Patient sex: M
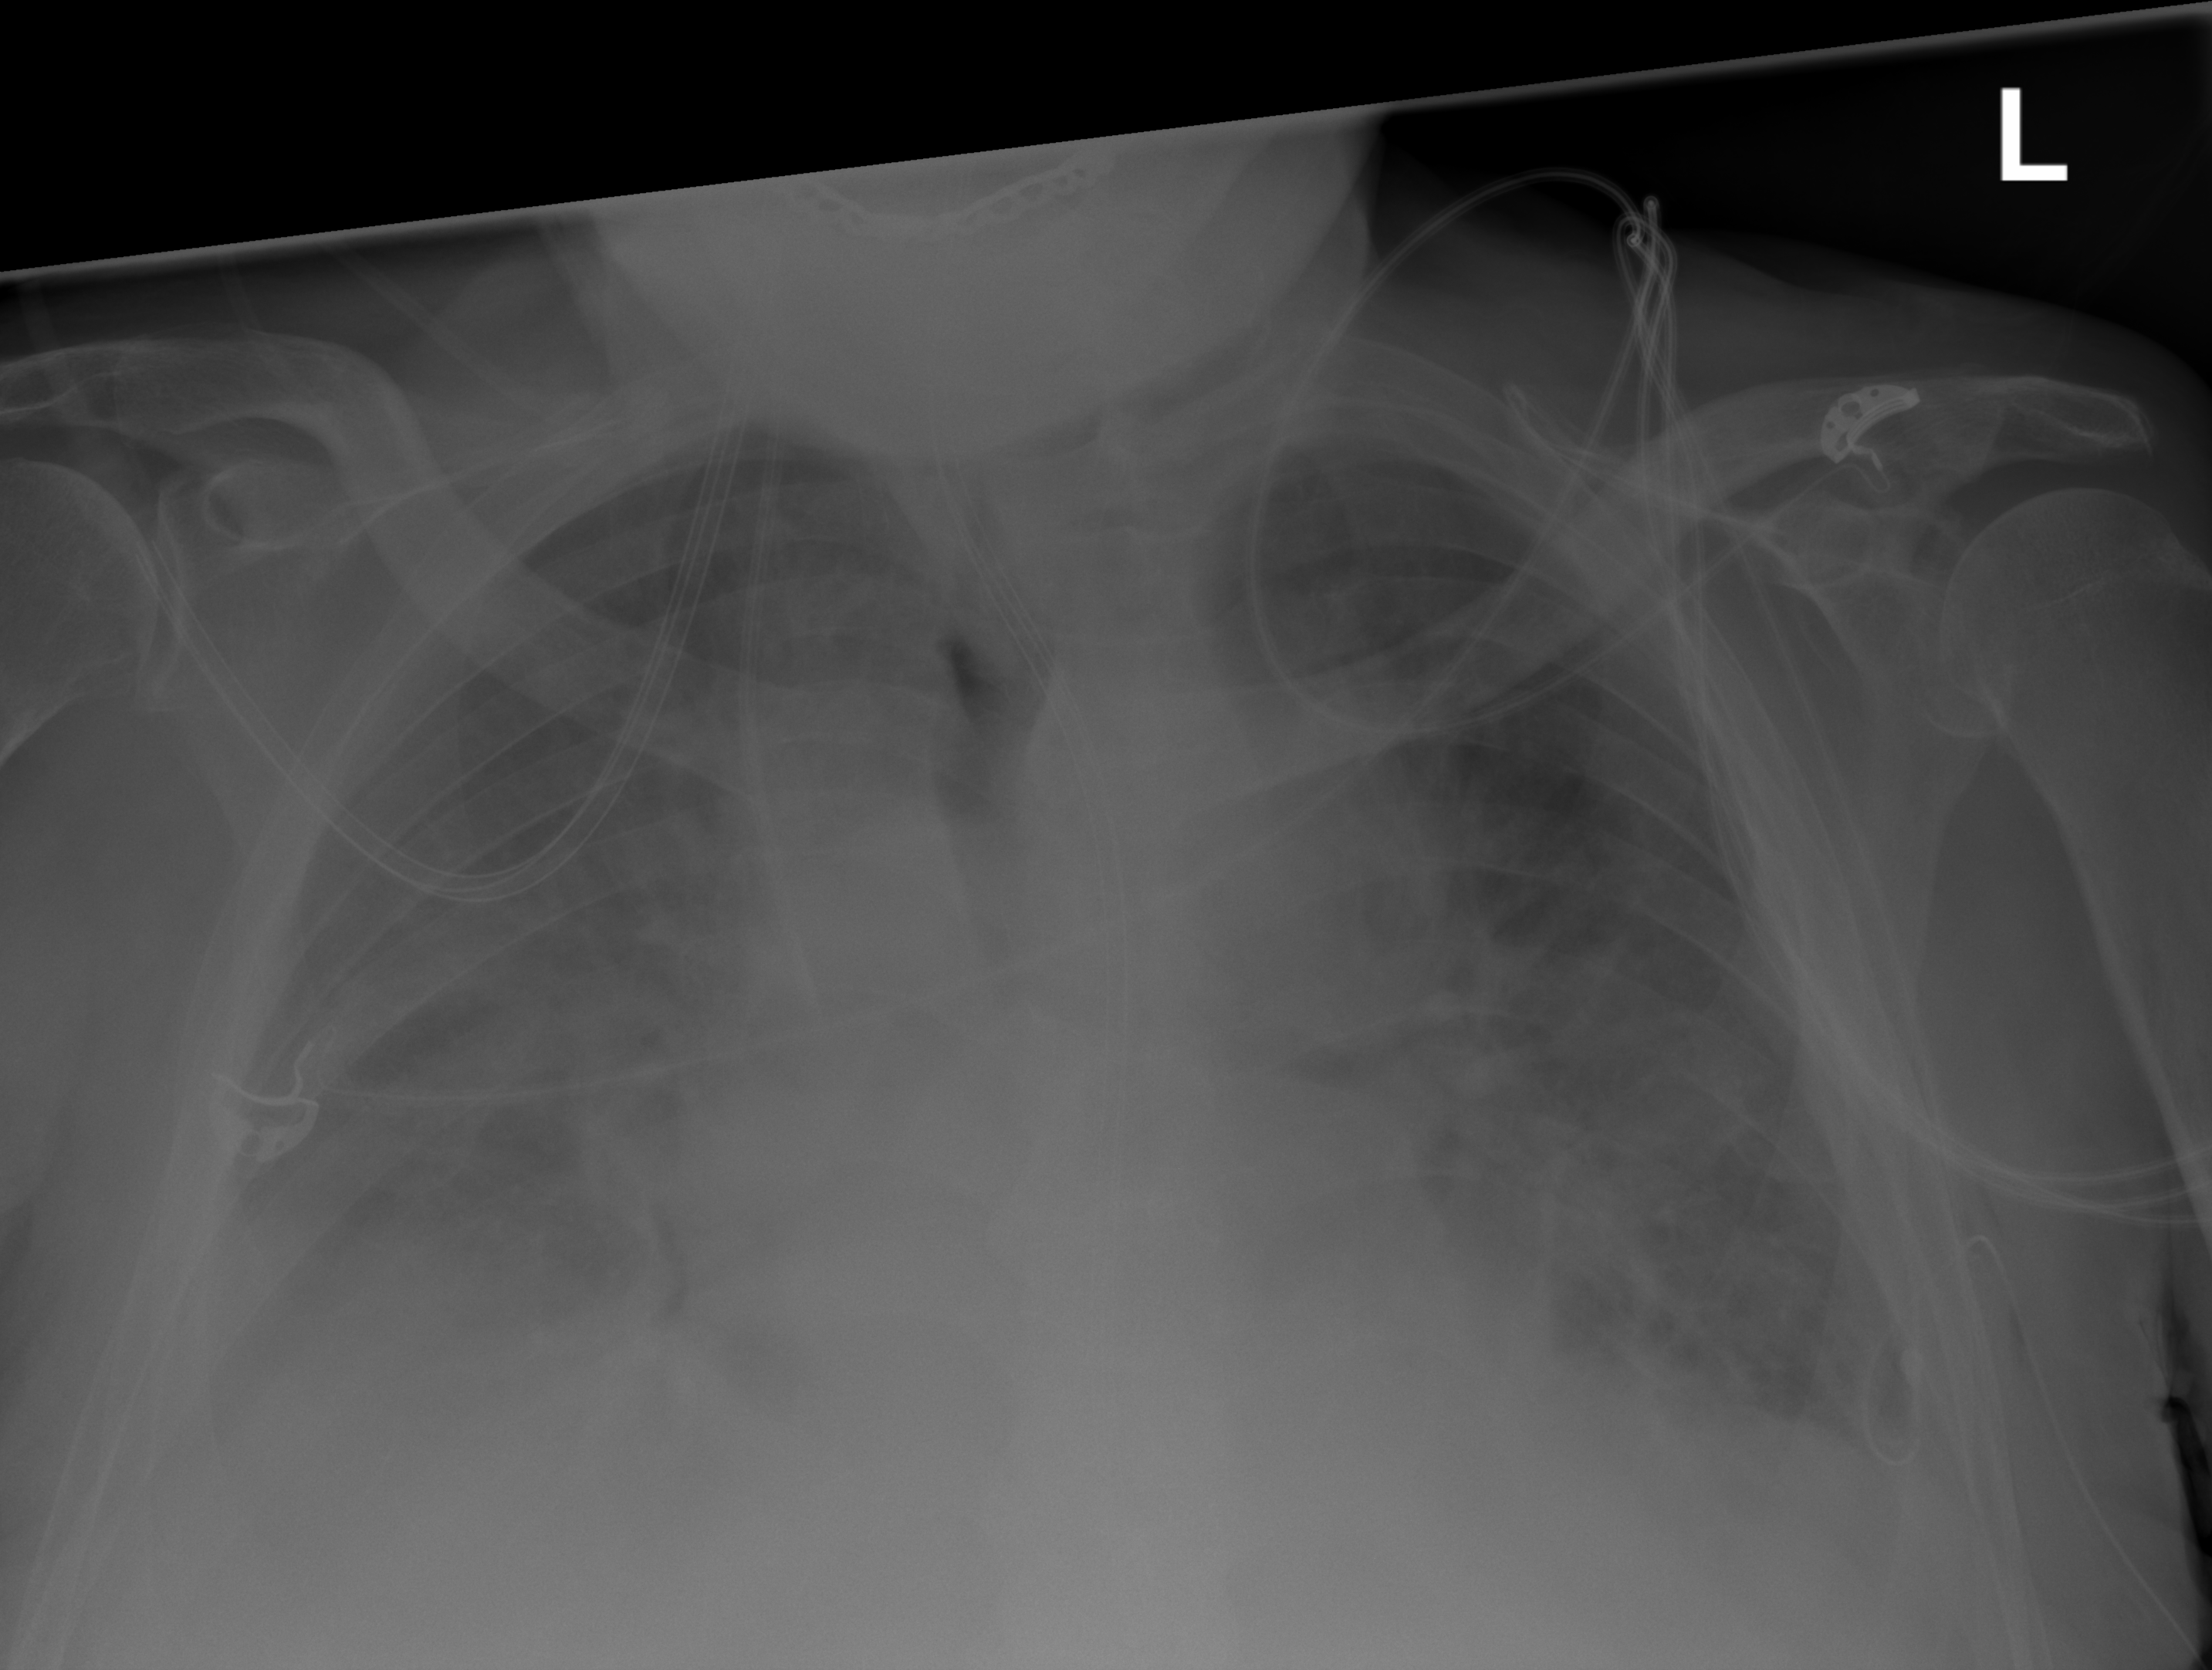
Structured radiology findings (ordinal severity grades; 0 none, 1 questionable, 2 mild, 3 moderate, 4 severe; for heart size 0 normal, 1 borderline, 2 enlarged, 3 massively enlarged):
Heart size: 0
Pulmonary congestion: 2
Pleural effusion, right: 4
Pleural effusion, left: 3
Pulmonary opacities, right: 2
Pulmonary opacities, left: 2
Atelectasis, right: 2
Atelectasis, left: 2